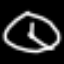
Label: clock